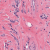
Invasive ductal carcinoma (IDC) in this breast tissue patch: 1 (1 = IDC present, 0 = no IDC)